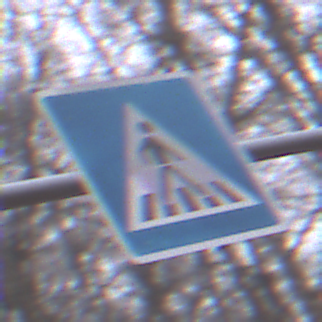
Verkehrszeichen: FussgaengerueberwegLinks
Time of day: Midday
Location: Outdoor (Nature)
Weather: Overcast
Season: Autumn
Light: Natural